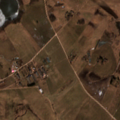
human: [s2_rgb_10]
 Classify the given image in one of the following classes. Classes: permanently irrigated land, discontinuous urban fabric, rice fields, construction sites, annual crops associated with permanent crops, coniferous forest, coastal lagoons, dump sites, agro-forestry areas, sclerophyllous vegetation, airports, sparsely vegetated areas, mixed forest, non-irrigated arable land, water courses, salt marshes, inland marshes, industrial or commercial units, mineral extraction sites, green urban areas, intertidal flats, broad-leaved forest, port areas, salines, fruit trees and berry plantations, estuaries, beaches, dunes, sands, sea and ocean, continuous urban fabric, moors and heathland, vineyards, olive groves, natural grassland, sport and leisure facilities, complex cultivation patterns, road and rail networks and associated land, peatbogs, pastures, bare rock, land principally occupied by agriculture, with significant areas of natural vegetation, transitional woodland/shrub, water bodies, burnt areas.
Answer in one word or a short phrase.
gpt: non-irrigated arable land, pastures, complex cultivation patterns, land principally occupied by agriculture, with significant areas of natural vegetation